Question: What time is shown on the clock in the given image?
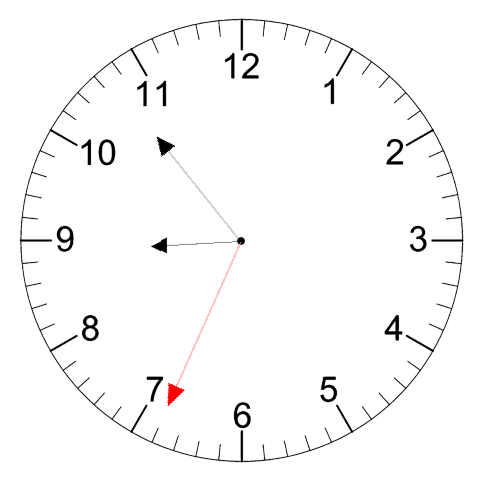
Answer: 08:53:34